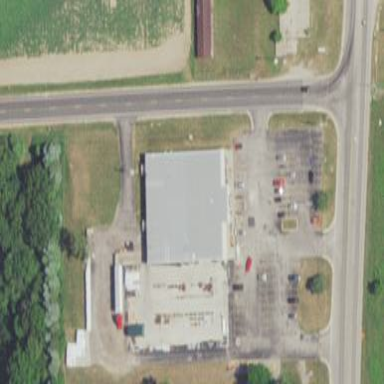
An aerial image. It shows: Country store in retail building.